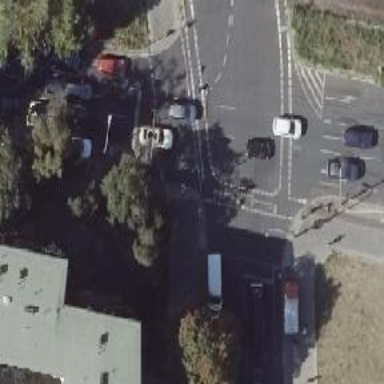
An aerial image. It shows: Road crossing with traffic signals.